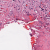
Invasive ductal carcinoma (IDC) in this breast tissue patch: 1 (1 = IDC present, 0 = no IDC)